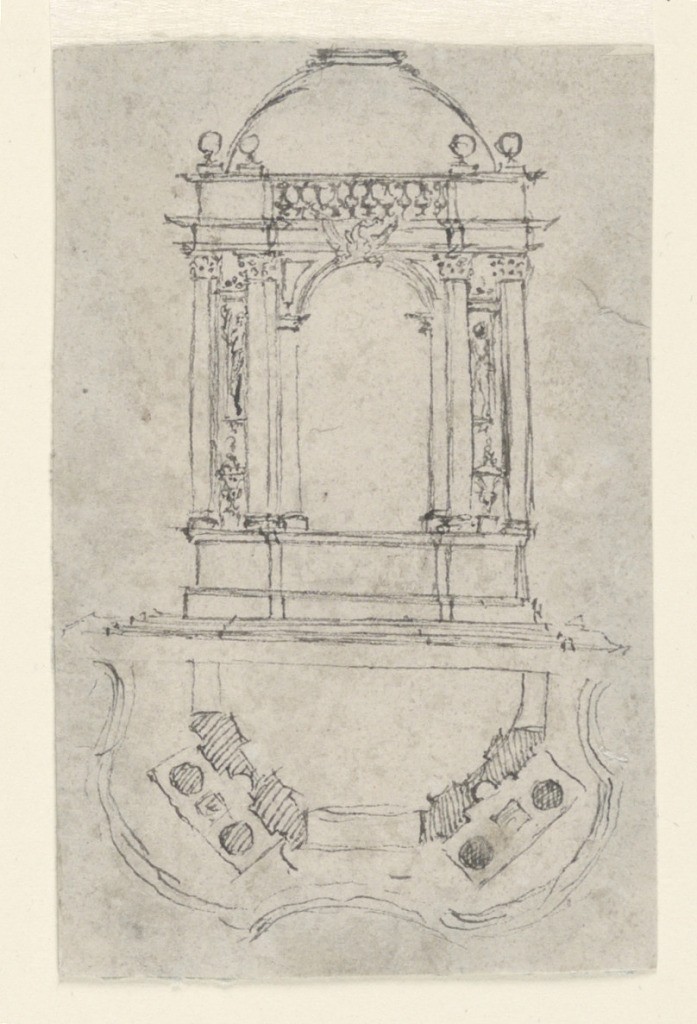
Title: Design for a Wall Altar
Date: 1750–70
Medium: Pen and black ink on paper
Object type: Drawing
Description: Design for a semi-domed balducchino supported on paired columns and divided by niches on either side of an arched opening. The ground plan of the structure is below.